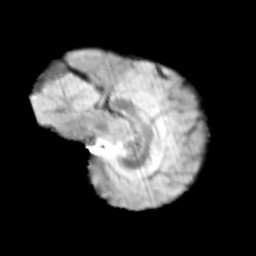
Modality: T2w
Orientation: sagittal
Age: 12
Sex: male
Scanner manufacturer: siemens
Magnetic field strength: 3 T
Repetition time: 3.8 s
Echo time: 0.07 s